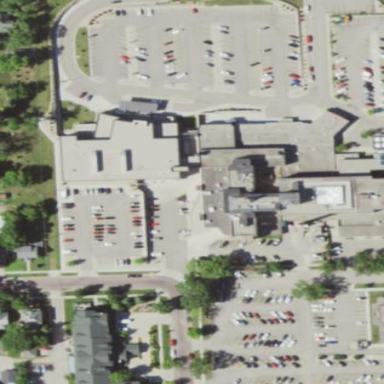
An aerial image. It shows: Hospital building.